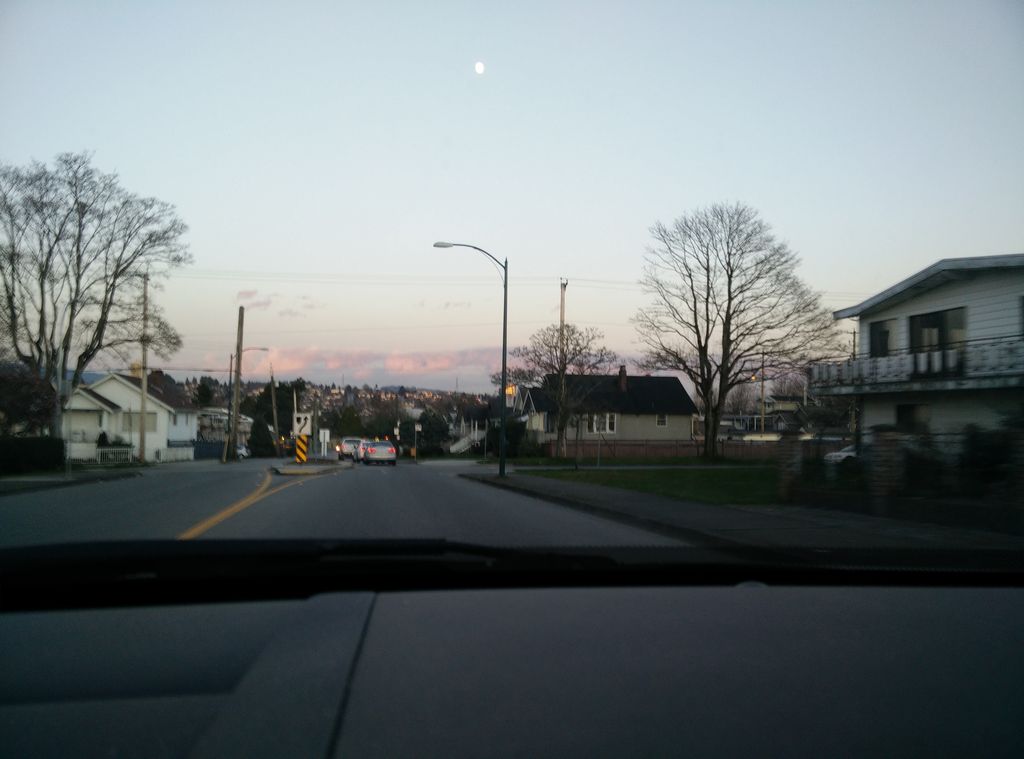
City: vancouver